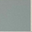
Piece: xx